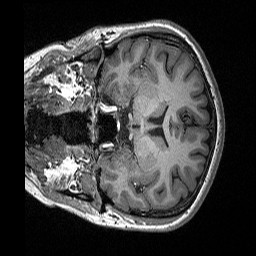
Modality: T1w
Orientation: coronal
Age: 19
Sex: female
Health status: healthy
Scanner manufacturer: siemens
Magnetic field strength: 3 T
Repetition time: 2.3 s
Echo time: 0.00298 s